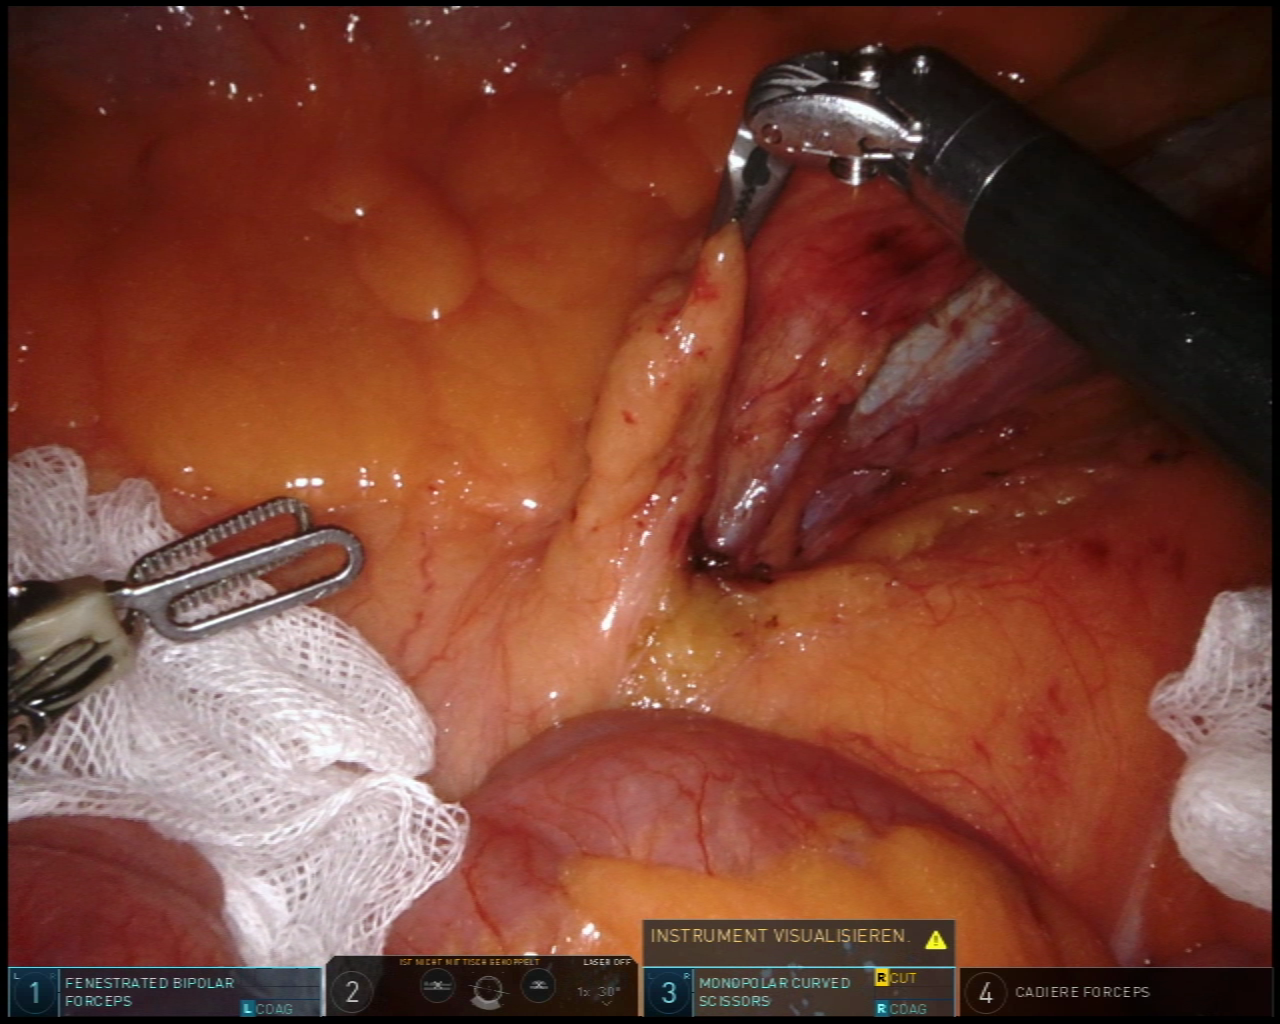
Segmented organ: small_intestine
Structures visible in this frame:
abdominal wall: no
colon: no
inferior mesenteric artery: no
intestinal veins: no
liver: no
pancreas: no
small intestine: yes
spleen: no
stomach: no
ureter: yes
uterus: no
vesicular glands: no